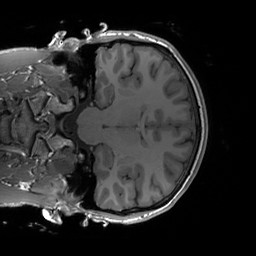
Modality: T1w
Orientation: coronal